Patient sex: M
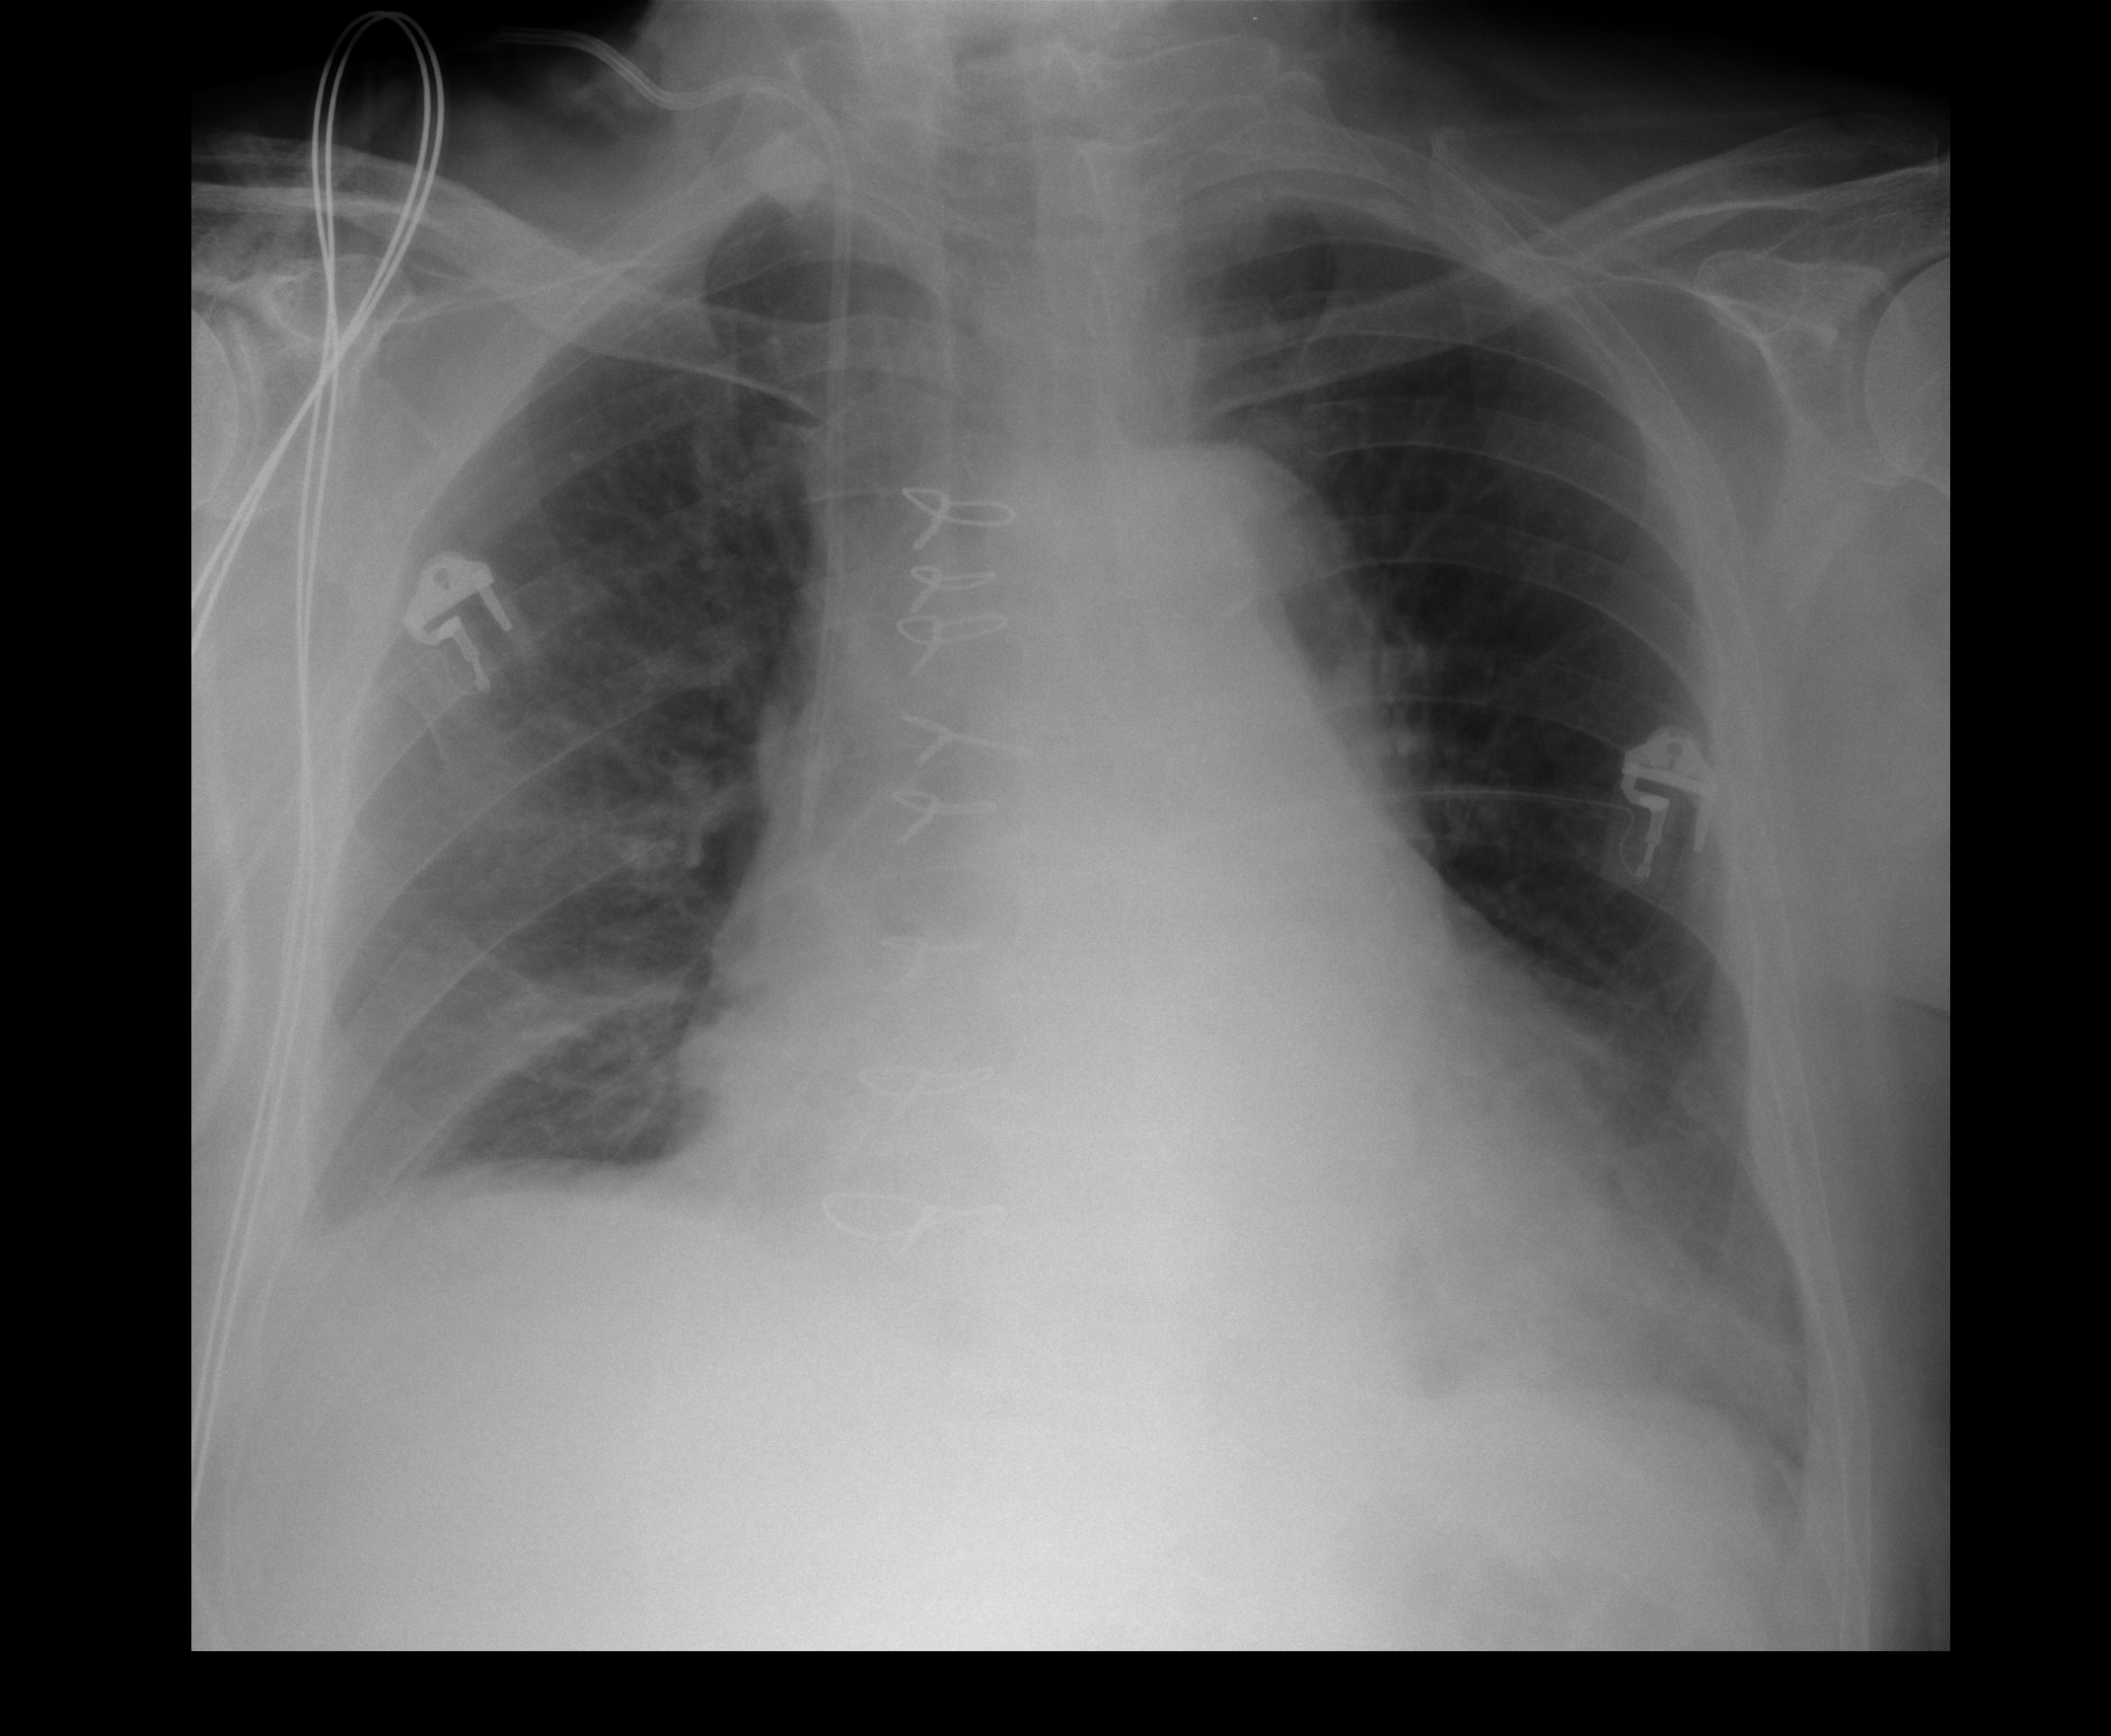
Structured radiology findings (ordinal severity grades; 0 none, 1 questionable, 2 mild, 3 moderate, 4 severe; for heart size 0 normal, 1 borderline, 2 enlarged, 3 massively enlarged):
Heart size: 2
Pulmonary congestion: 2
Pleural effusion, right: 1
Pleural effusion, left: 1
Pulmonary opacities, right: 0
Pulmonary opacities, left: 0
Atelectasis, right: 2
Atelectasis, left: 0